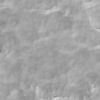
Label: not_dusty